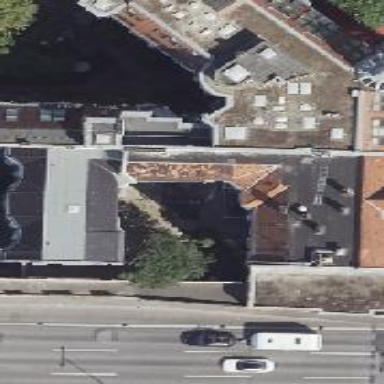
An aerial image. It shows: Building with apartments featuring unique double saltbox roof shape.